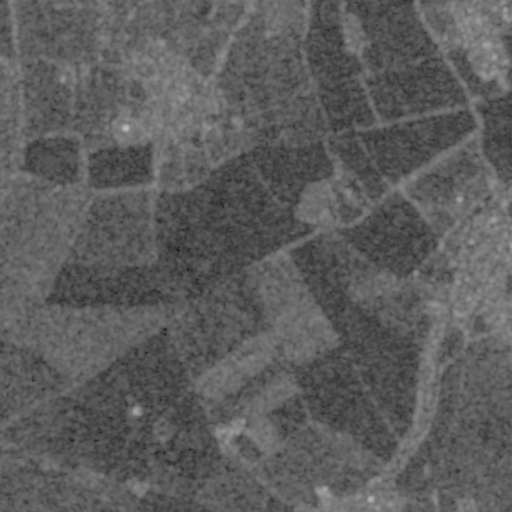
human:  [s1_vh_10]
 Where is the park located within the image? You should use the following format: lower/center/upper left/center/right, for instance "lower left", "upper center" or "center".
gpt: The park is located in the upper right of the image.
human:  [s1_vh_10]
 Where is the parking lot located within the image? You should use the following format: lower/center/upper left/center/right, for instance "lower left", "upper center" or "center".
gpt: The parking lot is located in the upper right of the image.
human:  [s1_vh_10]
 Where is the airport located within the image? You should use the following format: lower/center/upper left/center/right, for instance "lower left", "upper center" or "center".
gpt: There is no airport in the image.

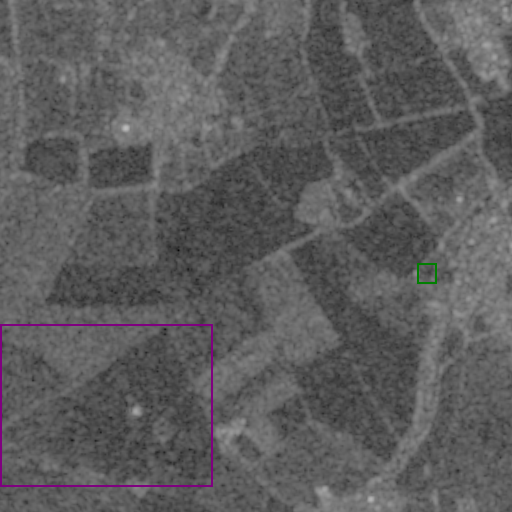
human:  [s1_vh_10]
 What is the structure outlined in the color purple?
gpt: The structure outlined in purple is a crop field.
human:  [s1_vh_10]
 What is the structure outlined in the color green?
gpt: The structure outlined in green is a park.
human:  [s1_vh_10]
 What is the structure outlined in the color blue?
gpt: There is no blue outline.